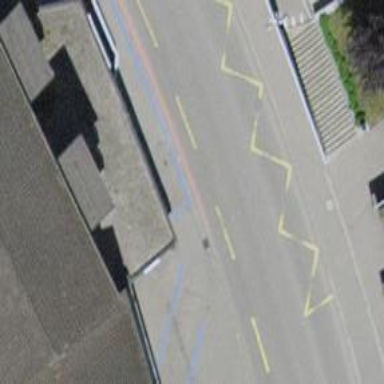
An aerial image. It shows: Road with steps.